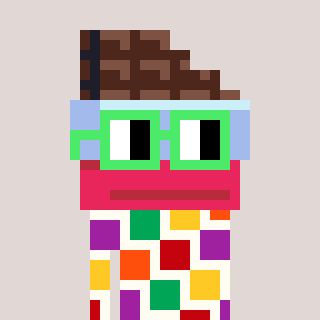
a pixel art character with square light green glasses, a chocolate-shaped head and a grayscale-colored body on a warm background